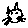
Label: cat